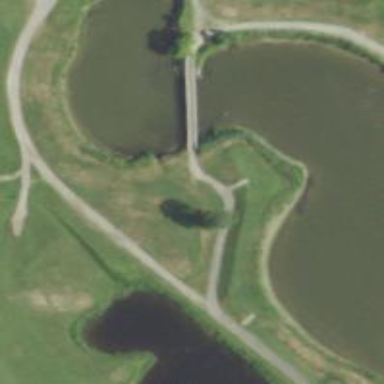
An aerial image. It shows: Path used for both walking and golf.